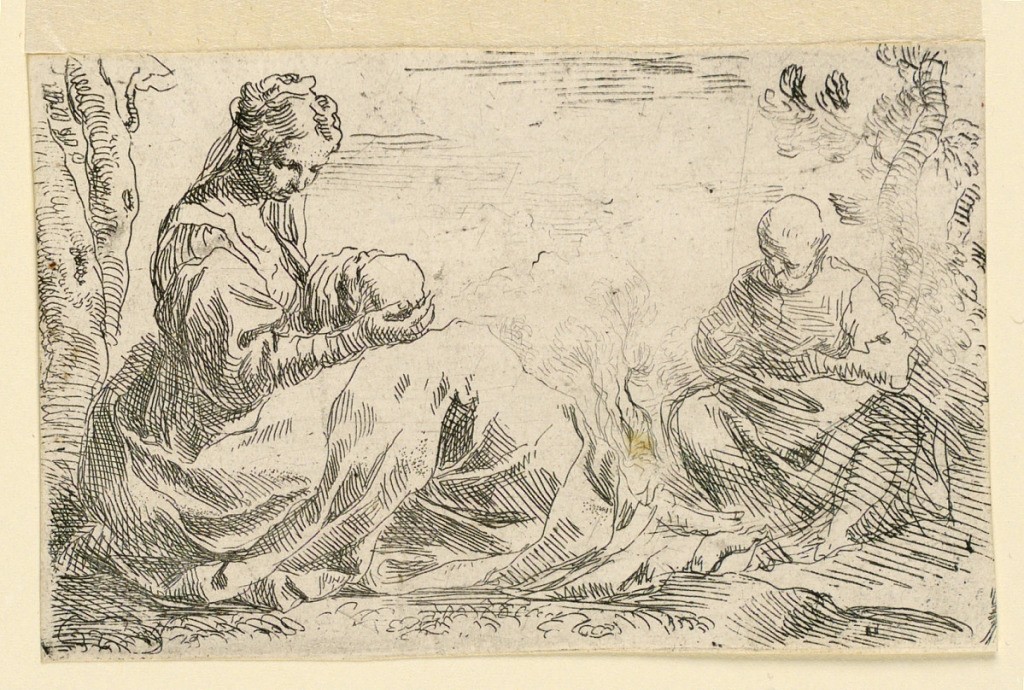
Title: Rest on the Flight into Egypt
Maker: Simone Cantarini, Italian, 1612 - 1648
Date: ca. 1640
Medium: Etching on paper
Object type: Print
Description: The Virgin is seated, left, in right profile, holding the sleeping Christ Child on her lap. St. Joseph, seated, right, reads from a book.